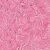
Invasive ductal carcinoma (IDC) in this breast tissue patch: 0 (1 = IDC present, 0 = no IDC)